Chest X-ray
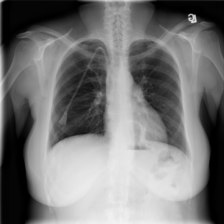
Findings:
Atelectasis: negative
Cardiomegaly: negative
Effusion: negative
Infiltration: positive
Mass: negative
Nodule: negative
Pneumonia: negative
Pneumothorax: negative
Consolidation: negative
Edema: negative
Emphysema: negative
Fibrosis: negative
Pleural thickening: negative
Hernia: negative